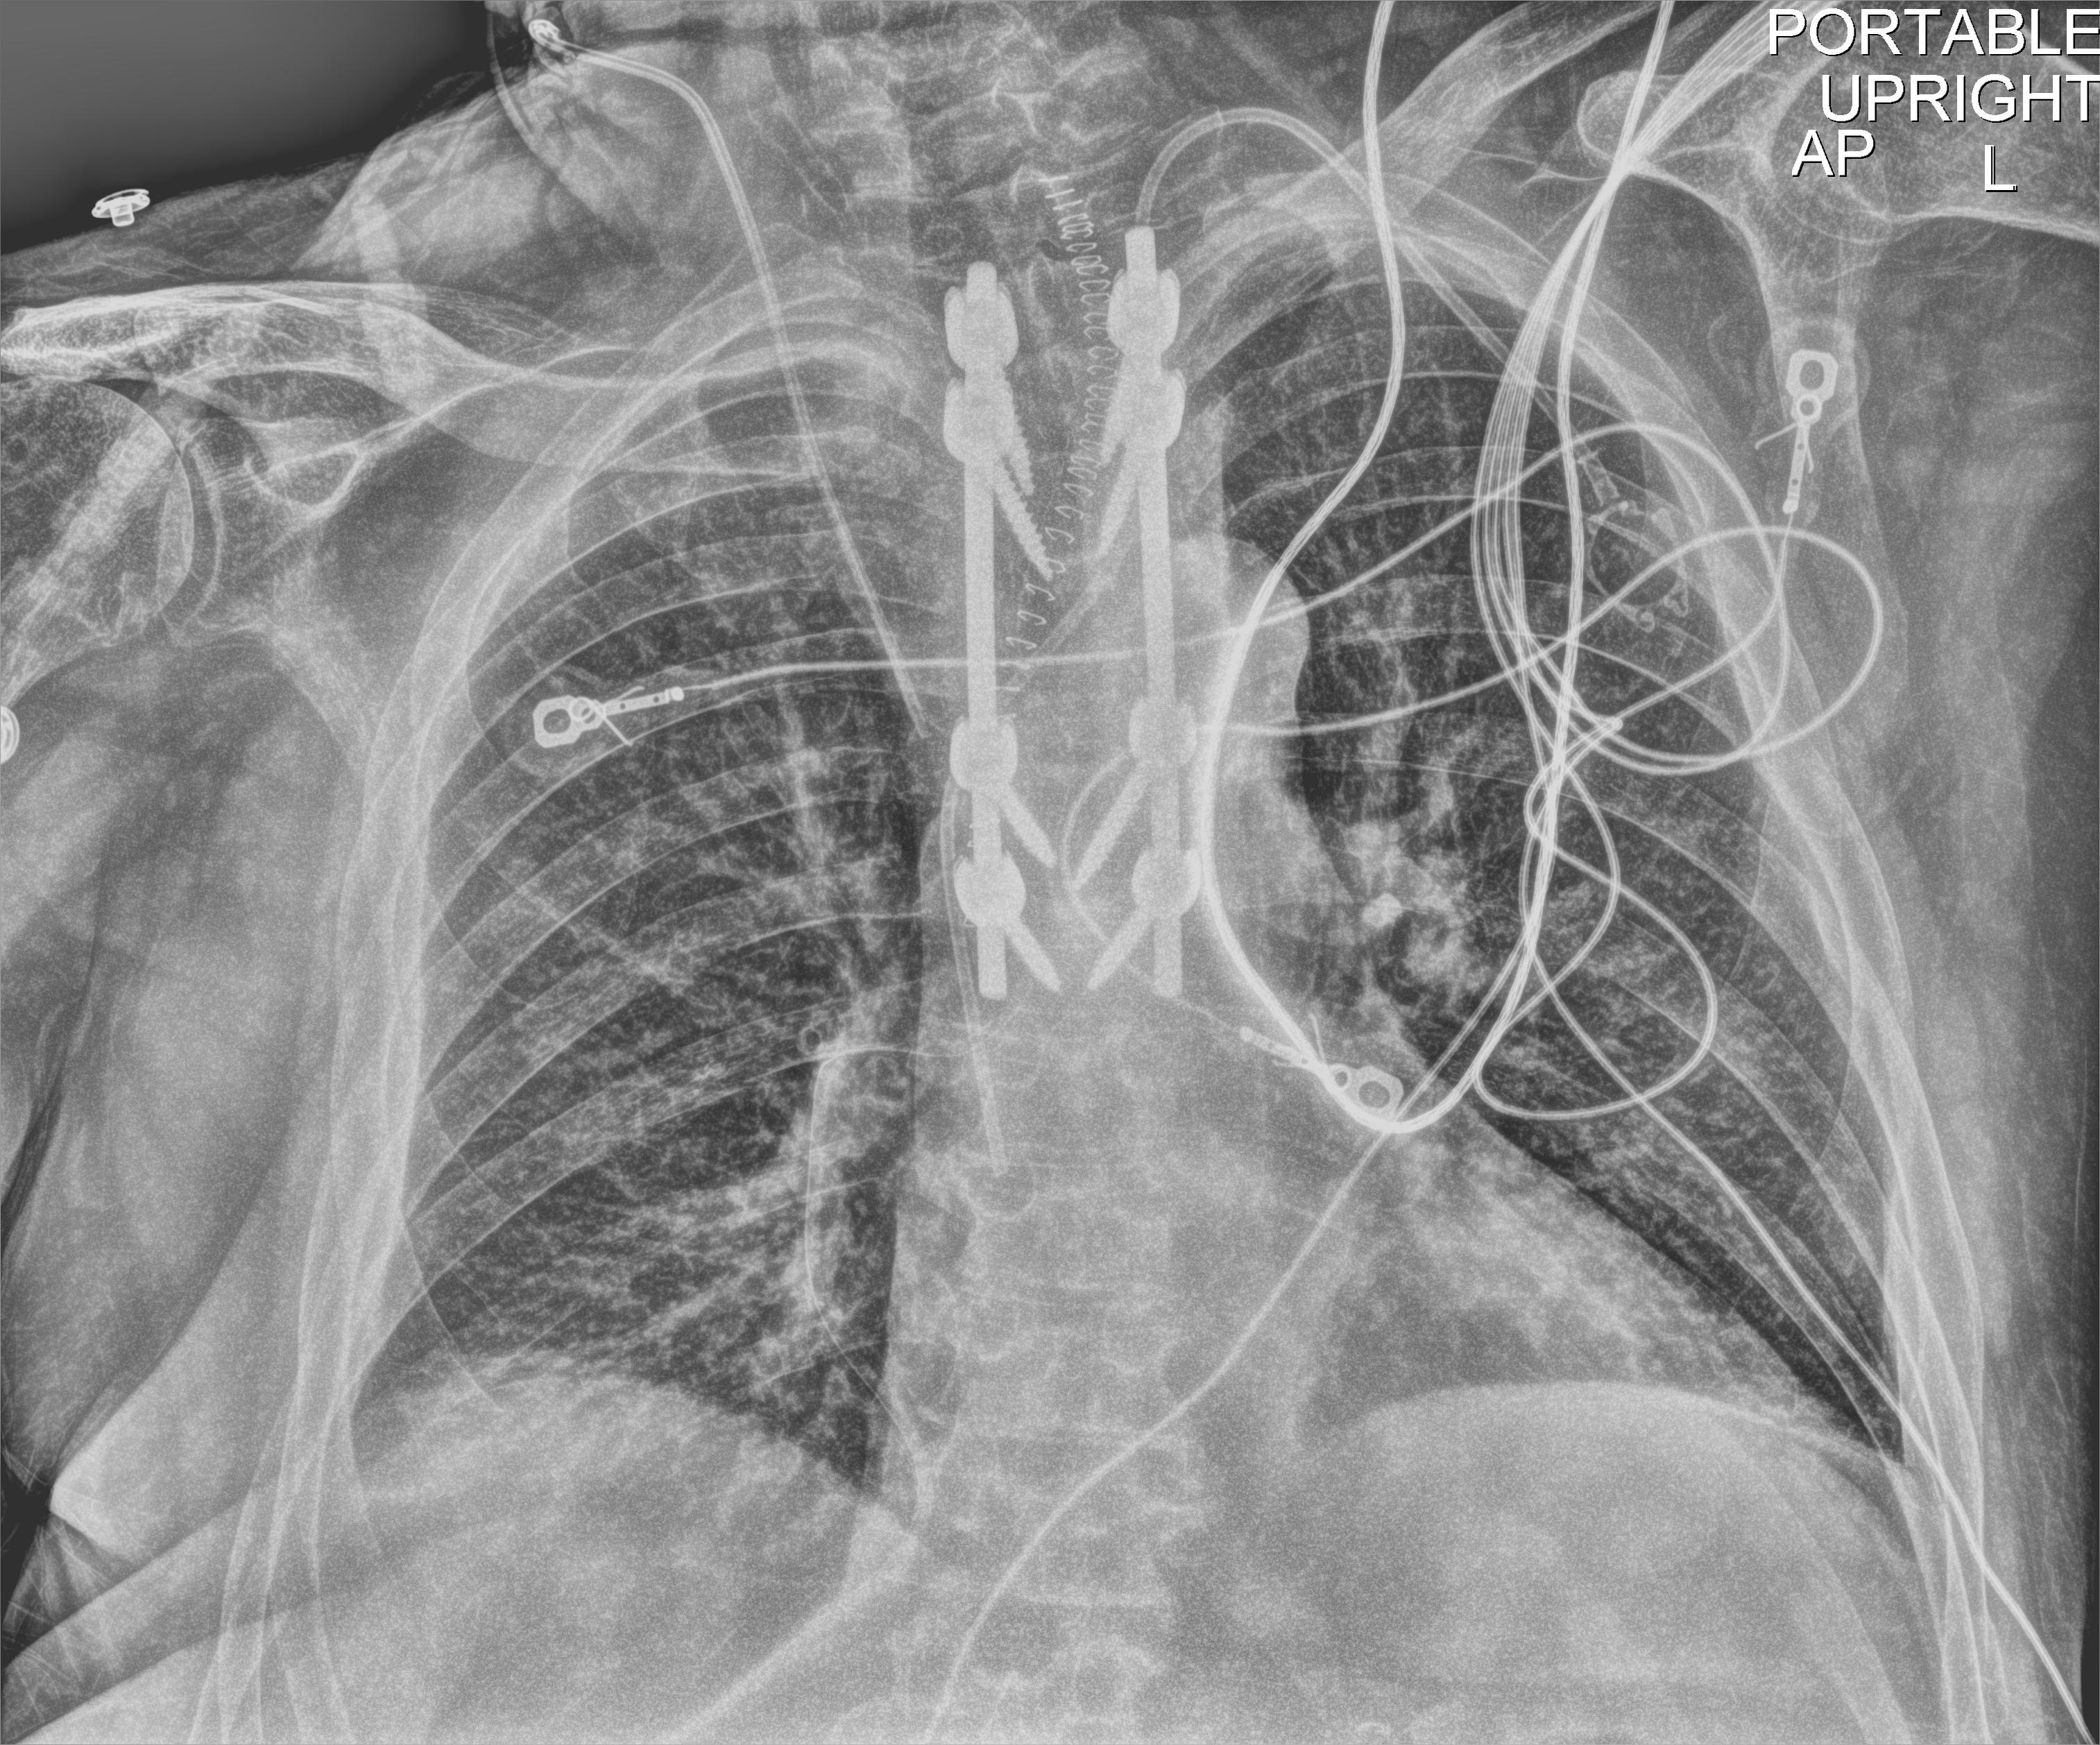
View: AP
Implant manufacturer: nuvasive reline